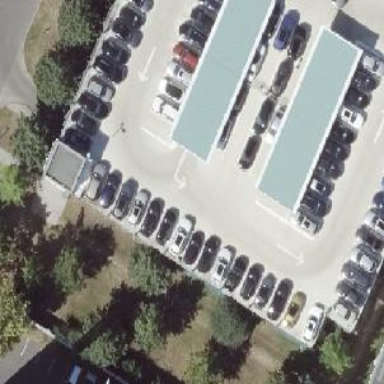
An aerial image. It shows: Parking entrance.